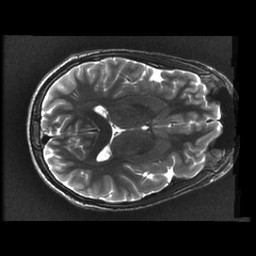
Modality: T2w
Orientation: axial
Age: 16
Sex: male
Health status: ill
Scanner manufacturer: ge
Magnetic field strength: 3 T
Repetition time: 7.5 s
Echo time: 0.1015 s